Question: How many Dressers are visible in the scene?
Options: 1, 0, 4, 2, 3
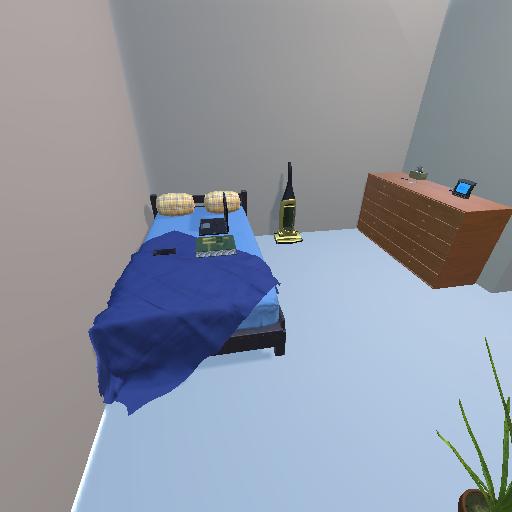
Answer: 1